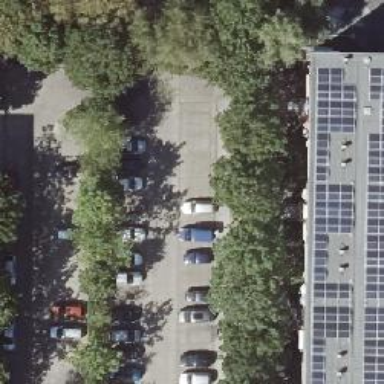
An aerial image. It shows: Parking aisle with concrete surface. No sidewalk is present.